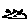
Label: triangle